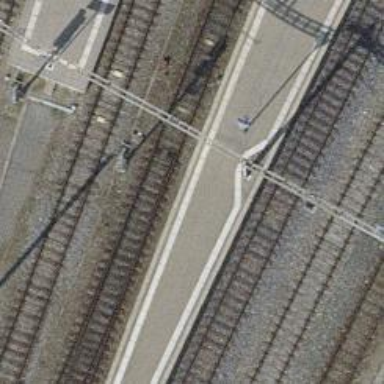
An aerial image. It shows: Railway switch.